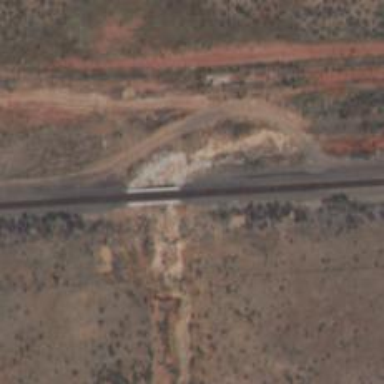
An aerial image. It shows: Bridge over railway line.